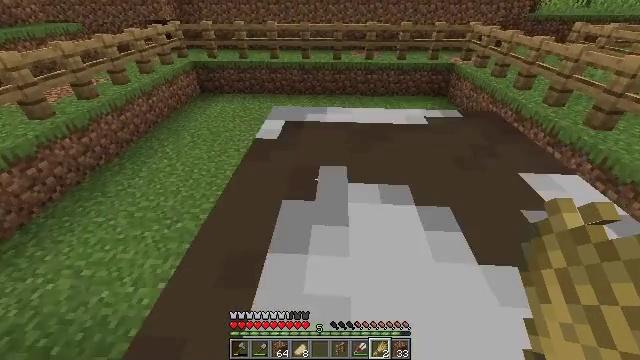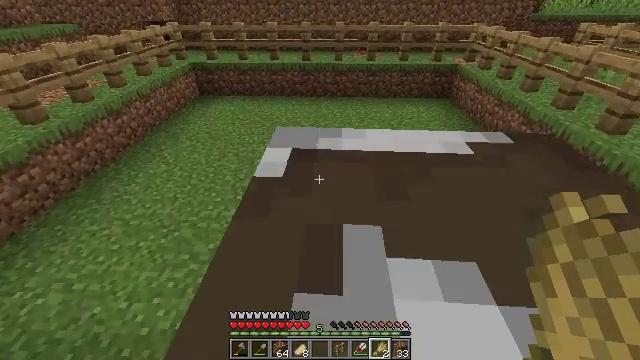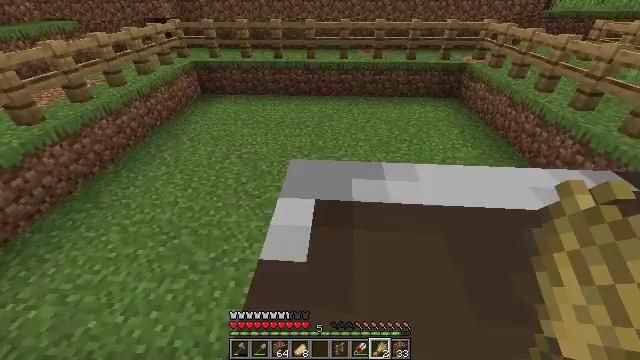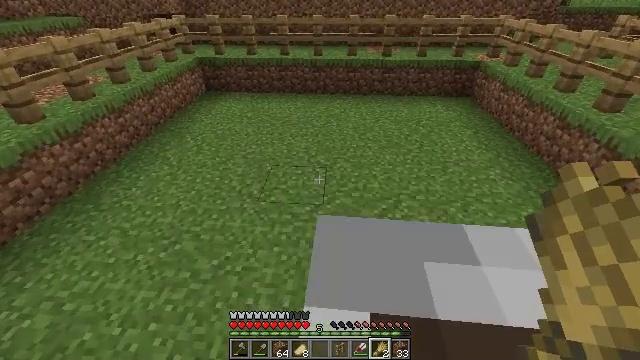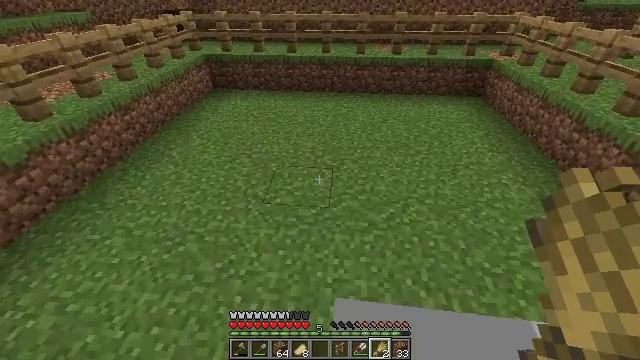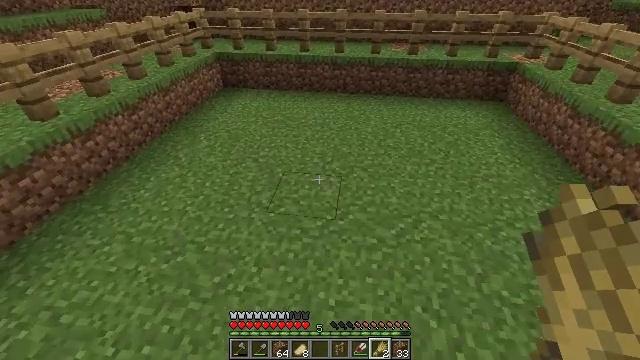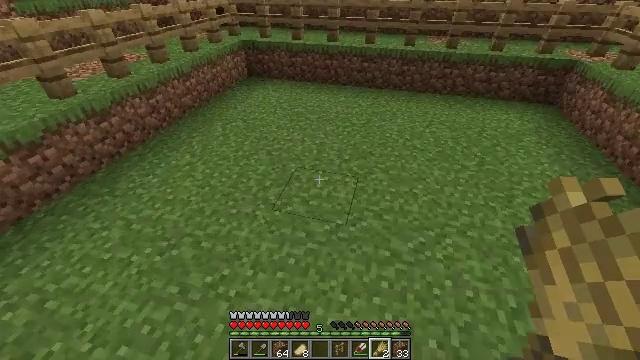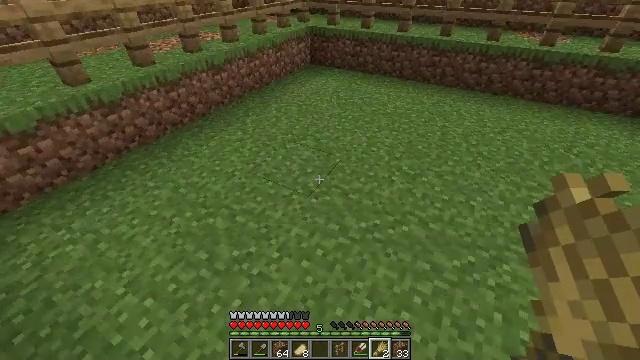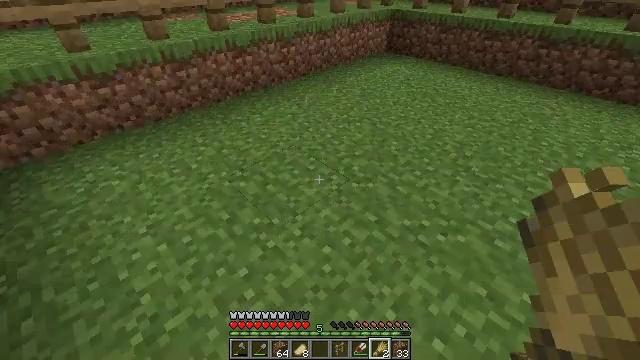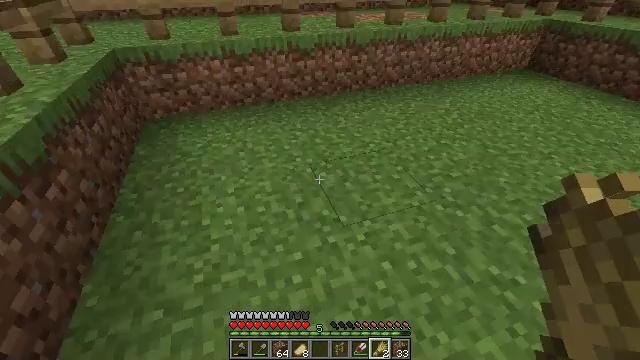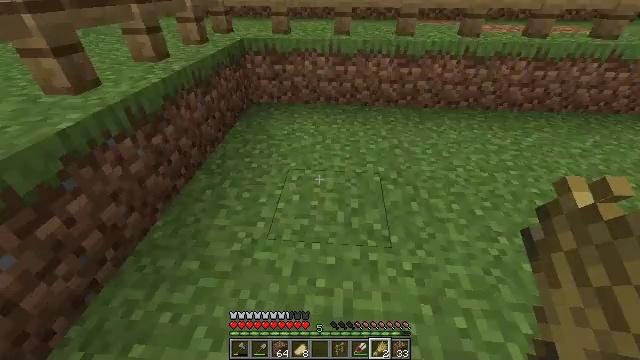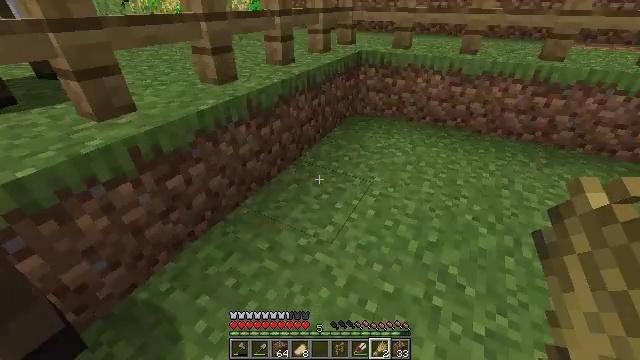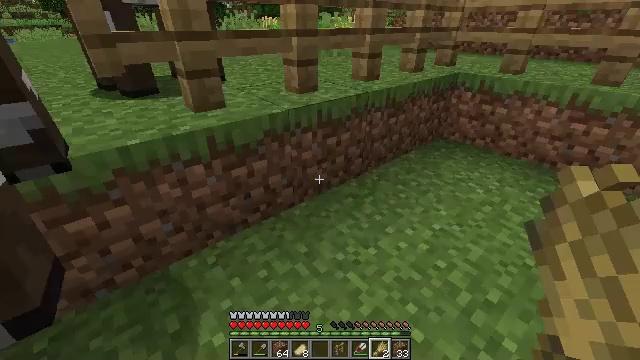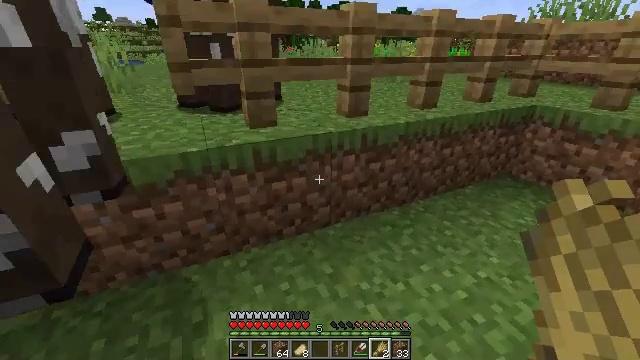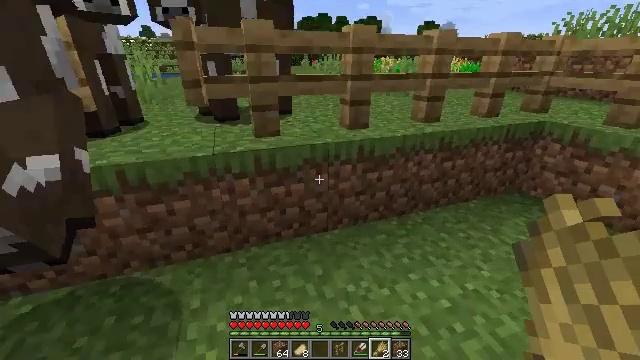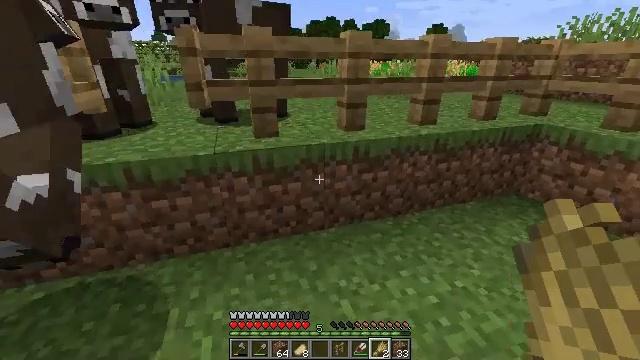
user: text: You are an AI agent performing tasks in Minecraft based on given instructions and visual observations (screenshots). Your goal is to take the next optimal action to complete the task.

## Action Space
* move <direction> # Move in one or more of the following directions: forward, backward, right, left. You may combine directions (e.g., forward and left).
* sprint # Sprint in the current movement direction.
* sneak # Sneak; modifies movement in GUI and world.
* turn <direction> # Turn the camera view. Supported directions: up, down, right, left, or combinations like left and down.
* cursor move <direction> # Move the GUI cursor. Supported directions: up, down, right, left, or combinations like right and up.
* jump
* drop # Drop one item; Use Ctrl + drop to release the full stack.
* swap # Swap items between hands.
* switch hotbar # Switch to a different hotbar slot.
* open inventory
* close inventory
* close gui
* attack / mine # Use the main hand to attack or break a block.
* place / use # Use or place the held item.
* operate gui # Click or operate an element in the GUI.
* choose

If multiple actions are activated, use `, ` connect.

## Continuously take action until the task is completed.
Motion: motion action
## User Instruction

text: Attack the oak fence to collect it.
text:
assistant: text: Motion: move forward
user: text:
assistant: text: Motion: move forward
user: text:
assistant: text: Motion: move forward, turn left
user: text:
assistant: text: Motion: move forward and move right, turn left
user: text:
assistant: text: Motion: move forward and move right, turn left
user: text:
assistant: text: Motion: move forward and move right, turn left
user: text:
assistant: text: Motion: move forward and move right, turn left
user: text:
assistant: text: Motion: move forward and move right, turn left
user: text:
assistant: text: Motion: move forward and move right, turn left and up
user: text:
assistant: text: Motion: move forward and move right, turn left and up
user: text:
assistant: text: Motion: move forward and move right, turn left and up
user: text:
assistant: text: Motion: move right, turn left and up
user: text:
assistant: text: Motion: move back and move right, turn left and up
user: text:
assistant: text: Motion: move back and move right, turn left and up
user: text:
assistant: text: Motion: move back and move right, turn left
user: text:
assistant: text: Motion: move back
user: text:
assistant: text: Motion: move back, turn left and up
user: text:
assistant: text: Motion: move back, turn left and up
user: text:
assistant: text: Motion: move back, turn left
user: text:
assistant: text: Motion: move back, turn left and up
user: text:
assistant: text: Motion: move back, turn left
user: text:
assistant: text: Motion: move back, turn left
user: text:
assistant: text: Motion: move back, turn left
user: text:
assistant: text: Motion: move back
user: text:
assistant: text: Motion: move back
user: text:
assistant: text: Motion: move back
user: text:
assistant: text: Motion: move back
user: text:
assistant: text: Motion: move back
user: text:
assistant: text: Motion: move back
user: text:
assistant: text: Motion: move back